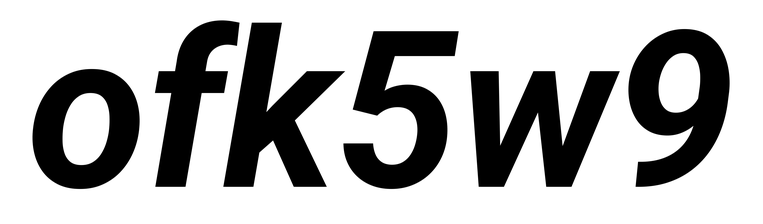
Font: Roboto-Italic_Bold_Italic